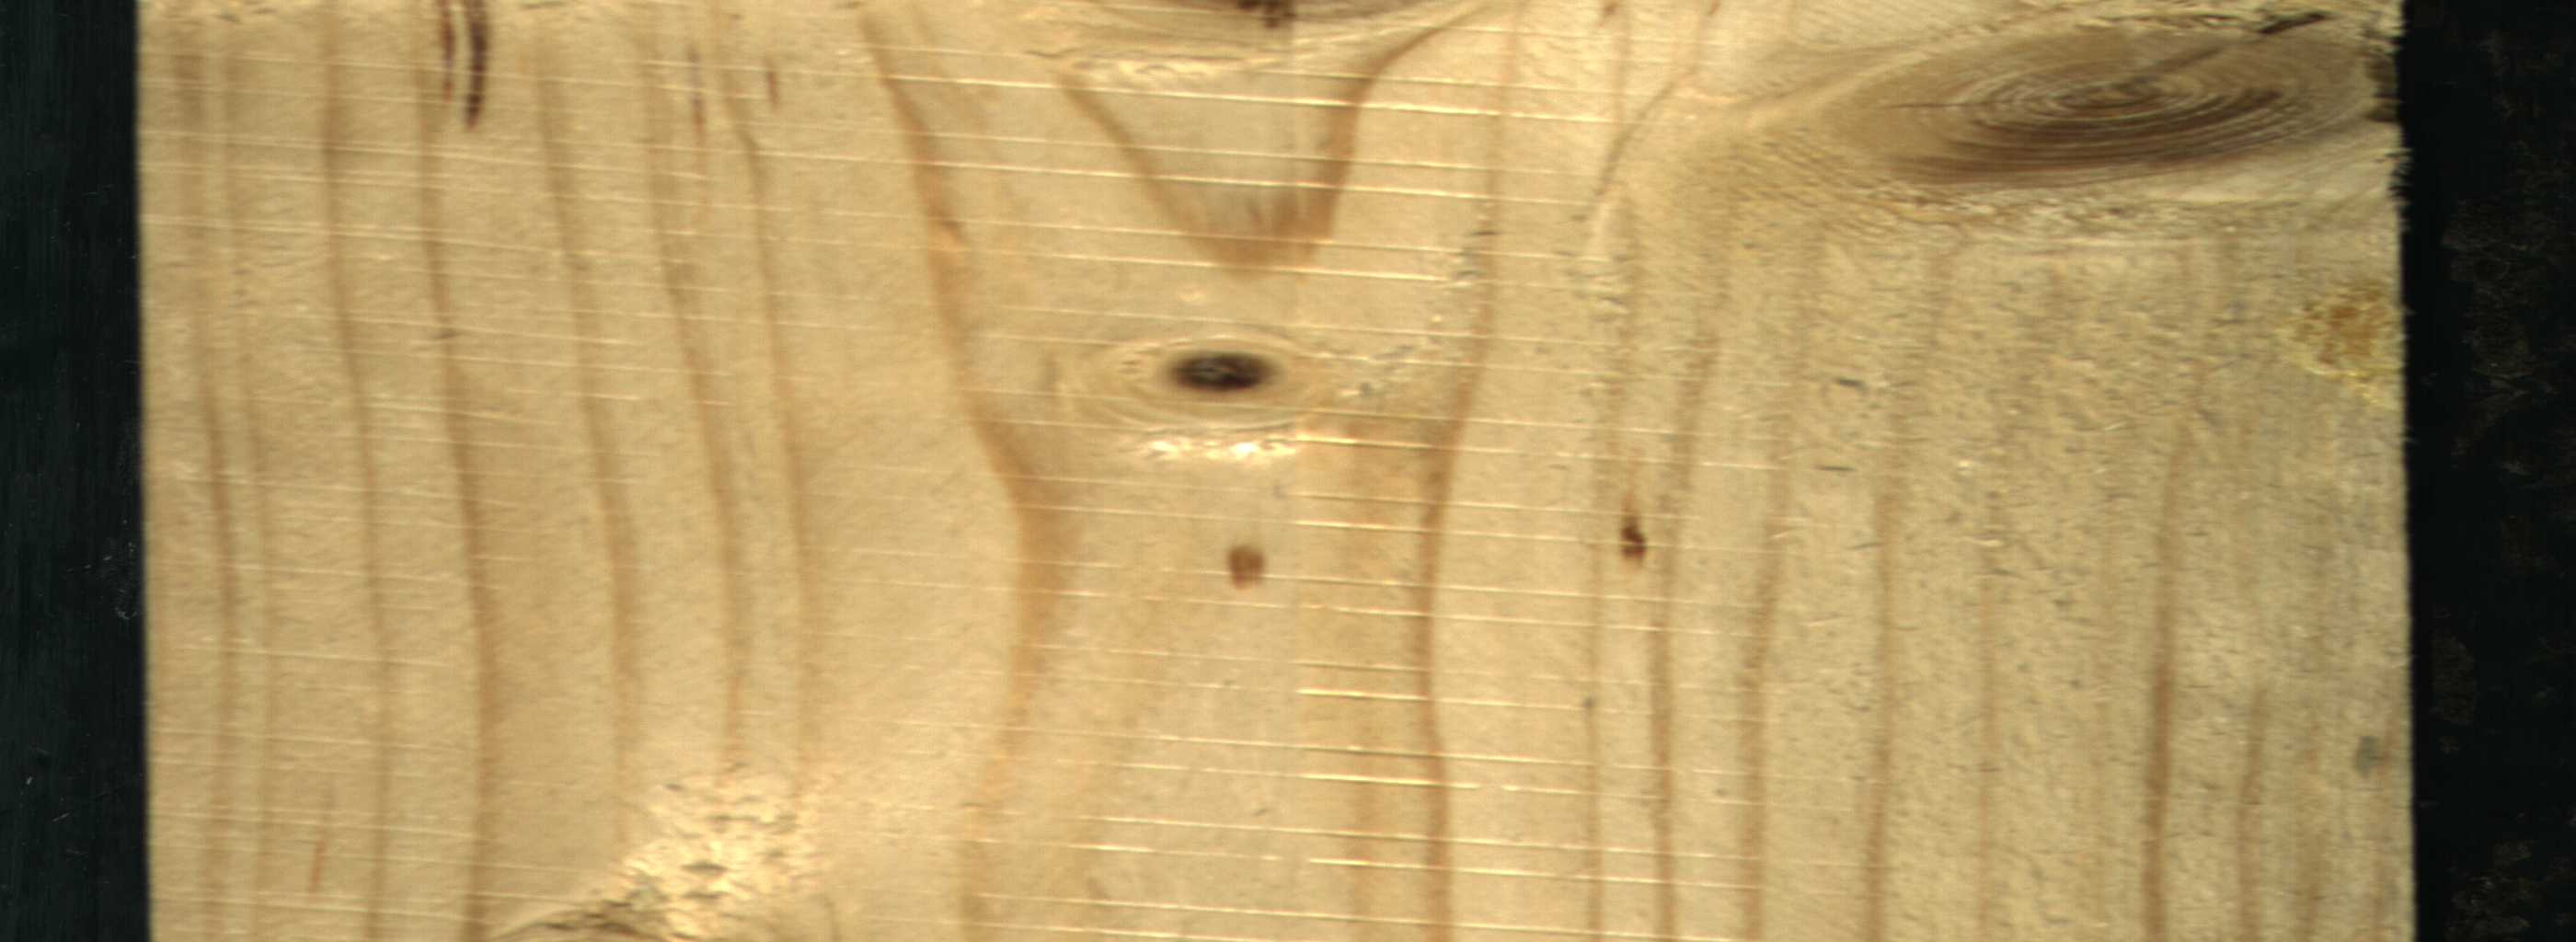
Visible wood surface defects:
resin
resin
resin
knot_with_crack
Dead_Knot
Live_Knot
Live_Knot